Interaction volume radius: 5 \u00c5
Interaction volume height: 35 \u00c5
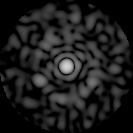
Disorder parameter: 0.8401